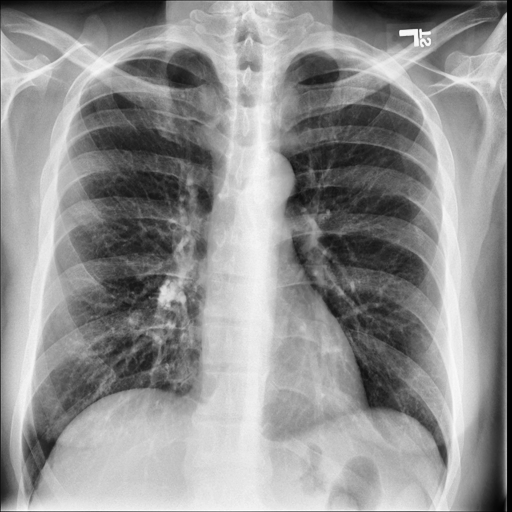
Finding: NORMAL